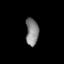
Tissue: skin
Cell type: Fibroblasts
Senescence score: 0.7259
Nuclear area (px): 340
Mean DAPI intensity: 132.559